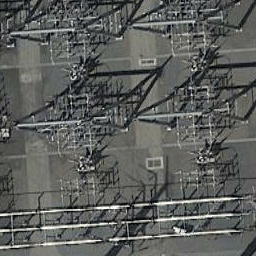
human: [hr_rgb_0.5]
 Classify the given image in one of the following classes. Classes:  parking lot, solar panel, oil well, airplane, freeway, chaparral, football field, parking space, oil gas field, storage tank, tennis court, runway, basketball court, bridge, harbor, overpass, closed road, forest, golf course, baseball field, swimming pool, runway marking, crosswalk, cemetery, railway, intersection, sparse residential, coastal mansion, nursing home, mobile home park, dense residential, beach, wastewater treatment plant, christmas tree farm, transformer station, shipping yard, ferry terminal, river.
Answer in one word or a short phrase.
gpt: transformer station